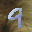
Label: 9